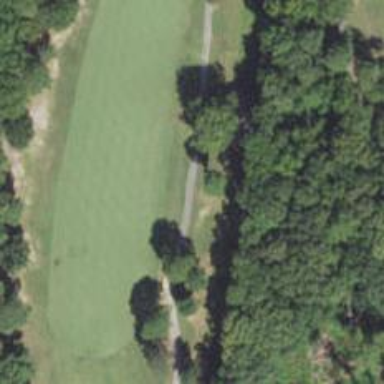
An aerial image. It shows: Asphalt service road used as golf cart path.